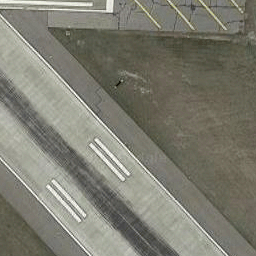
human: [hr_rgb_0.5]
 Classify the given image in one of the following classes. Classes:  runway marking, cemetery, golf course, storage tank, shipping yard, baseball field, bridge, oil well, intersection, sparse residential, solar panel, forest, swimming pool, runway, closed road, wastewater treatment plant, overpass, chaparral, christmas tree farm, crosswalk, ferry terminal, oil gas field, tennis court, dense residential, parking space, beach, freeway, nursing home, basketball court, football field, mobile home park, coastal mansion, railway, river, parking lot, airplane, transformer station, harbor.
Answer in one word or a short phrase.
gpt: runway